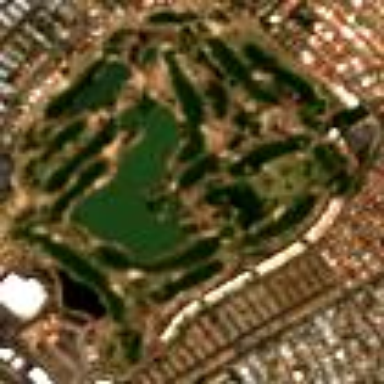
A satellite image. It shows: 18-hole golf course.